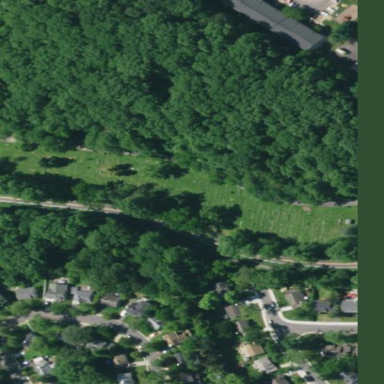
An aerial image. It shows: Cemetery.